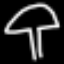
Label: mushroom